Question: I made some changes to my origin server which now serves different data from same url.
I tried to clear my cache completely by doing the following invalidation in CF UI:

But this didn't work. How can I wipe off completely the Amazon CloudFront cache's in one go?
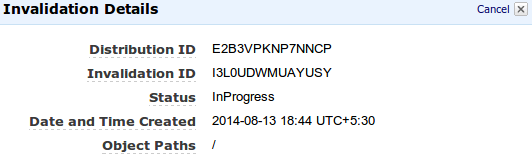
Answer: CloudFront does now support wildcard or full distribution invalidation. You will need do do one of the followng.
- - -
<URL>